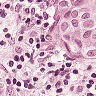
Metastatic tissue present: yes